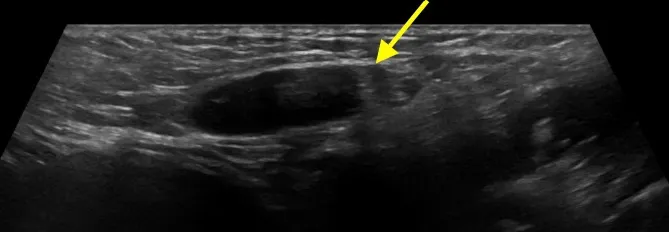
Ultrasound image of the left groin shows a small inguinal testicle (yellow arrow).
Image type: radiology (ultrasound)